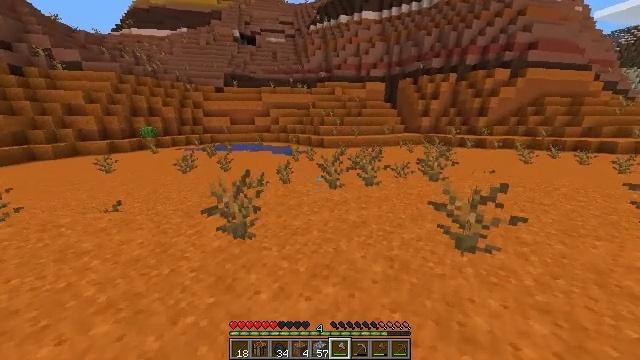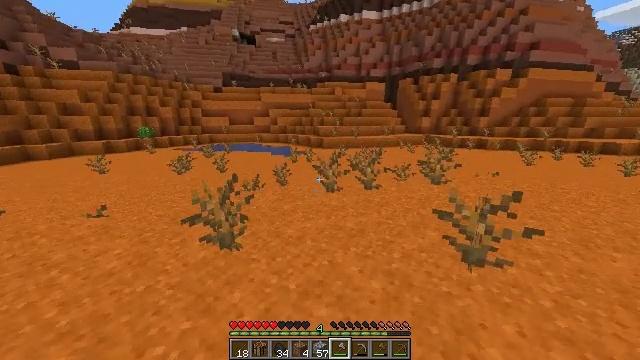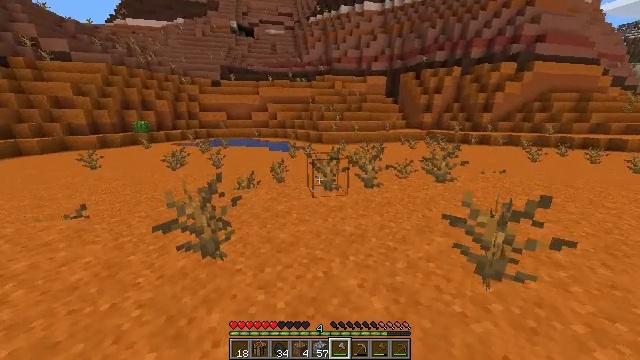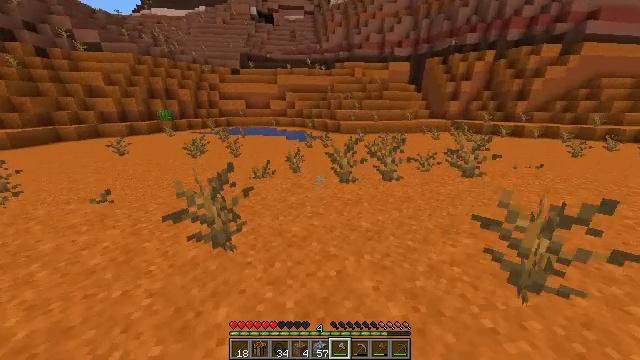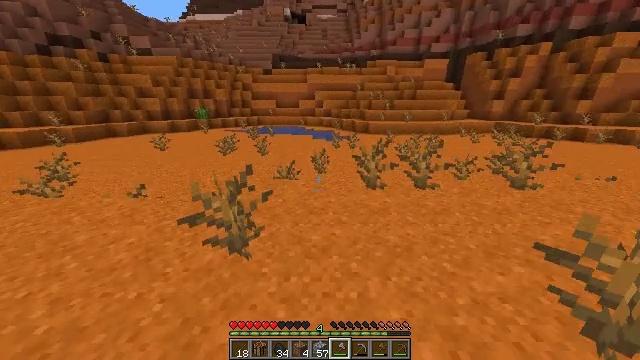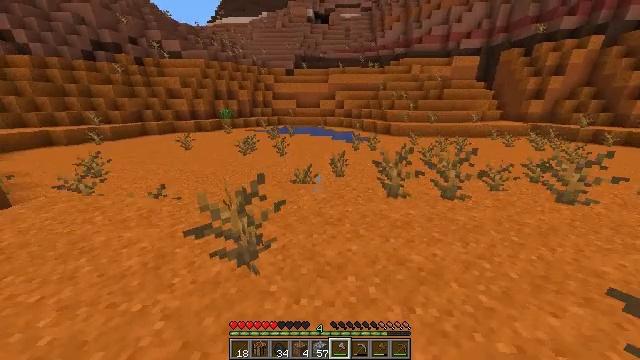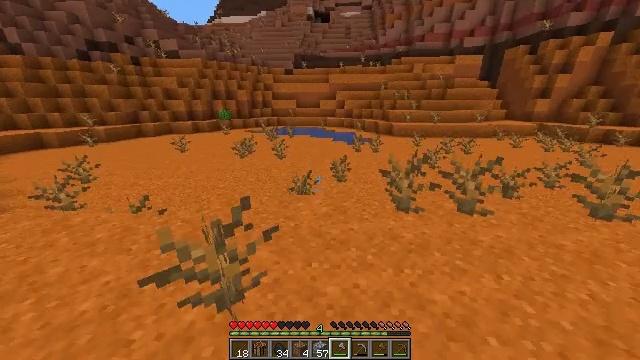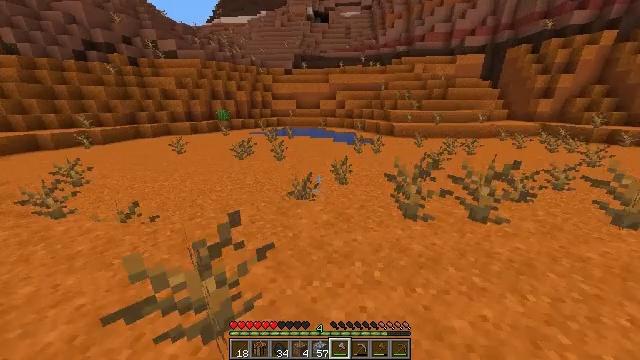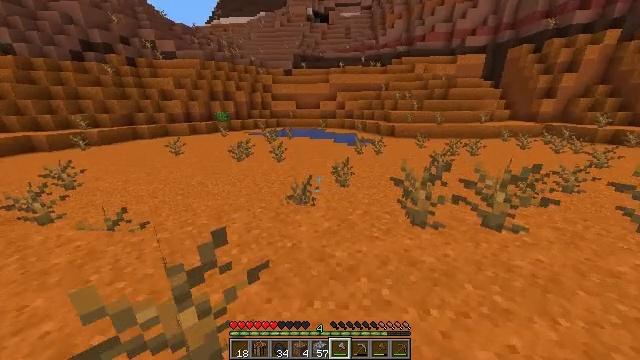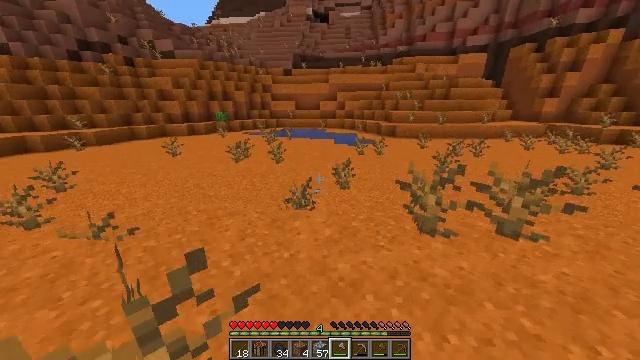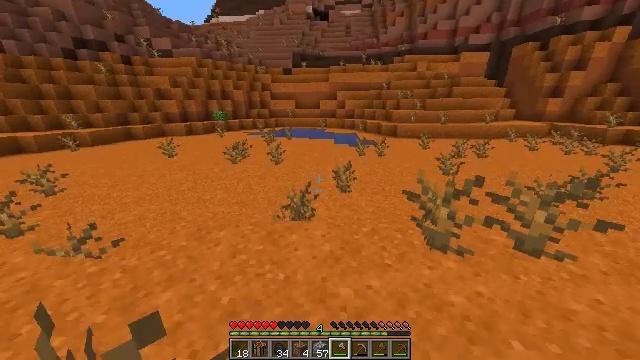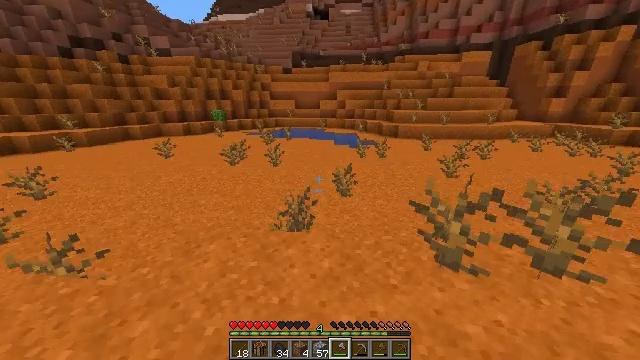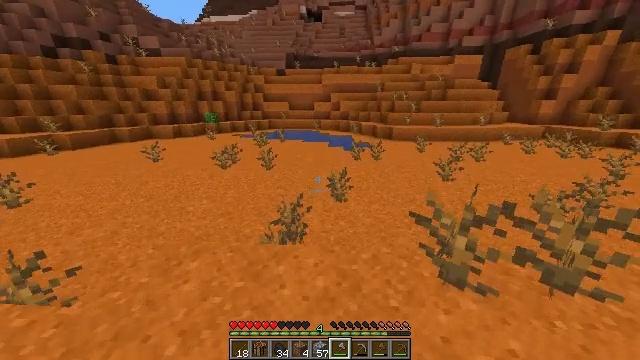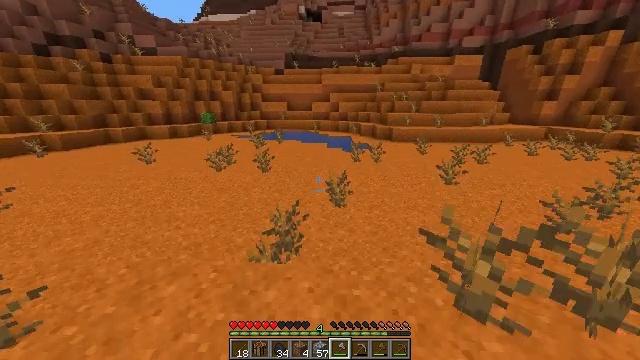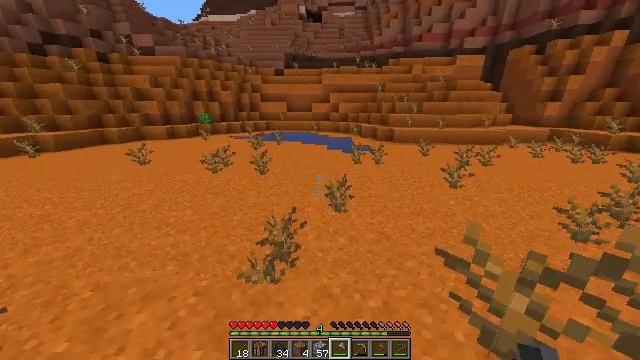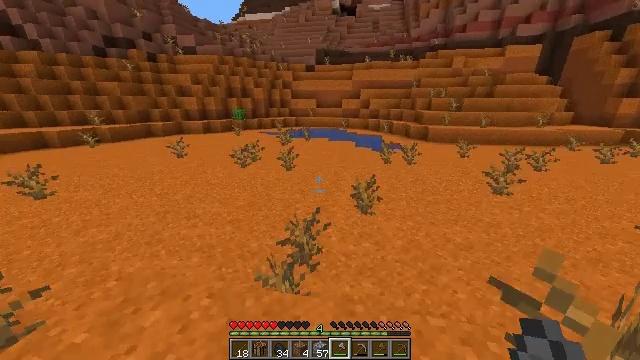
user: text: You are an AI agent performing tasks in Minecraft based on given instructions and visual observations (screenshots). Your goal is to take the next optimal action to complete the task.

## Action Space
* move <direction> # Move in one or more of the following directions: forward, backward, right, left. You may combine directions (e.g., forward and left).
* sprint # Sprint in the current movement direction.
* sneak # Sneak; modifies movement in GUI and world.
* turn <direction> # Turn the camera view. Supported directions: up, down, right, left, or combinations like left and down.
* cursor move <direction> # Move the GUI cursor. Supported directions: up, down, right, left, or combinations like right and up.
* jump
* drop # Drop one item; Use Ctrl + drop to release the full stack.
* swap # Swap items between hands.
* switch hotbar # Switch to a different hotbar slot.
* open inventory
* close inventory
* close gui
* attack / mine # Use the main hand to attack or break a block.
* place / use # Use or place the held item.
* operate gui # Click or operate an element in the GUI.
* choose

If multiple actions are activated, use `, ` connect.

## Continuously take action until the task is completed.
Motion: motion action
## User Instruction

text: Break the dead bush for sticks.
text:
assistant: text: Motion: move forward, attack / mine
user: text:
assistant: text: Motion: move forward, turn down, attack / mine
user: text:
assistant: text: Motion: move forward, turn left and down, attack / mine
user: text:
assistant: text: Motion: move forward, turn left, attack / mine
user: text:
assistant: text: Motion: move forward, turn left, attack / mine
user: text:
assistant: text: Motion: move forward, attack / mine
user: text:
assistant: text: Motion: move forward, attack / mine
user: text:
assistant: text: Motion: move forward, attack / mine
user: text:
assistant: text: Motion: move forward, attack / mine
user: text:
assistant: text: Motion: move forward, attack / mine
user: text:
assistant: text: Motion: move forward, attack / mine
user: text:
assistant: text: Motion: move forward, turn right, attack / mine
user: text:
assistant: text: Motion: move forward, attack / mine
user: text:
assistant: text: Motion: move forward, attack / mine
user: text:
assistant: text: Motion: move forward, turn left, attack / mine
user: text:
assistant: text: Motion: move forward, turn left, attack / mine
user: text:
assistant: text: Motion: move forward, attack / mine
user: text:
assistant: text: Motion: move forward, attack / mine
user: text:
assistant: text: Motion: move forward, attack / mine
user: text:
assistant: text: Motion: move forward, attack / mine
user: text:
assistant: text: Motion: move forward, attack / mine
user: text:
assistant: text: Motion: move forward, attack / mine
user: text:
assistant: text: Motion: move forward, attack / mine
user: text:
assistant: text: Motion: move forward, turn left, attack / mine
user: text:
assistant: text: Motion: move forward, turn left, attack / mine
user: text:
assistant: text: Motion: move forward, attack / mine
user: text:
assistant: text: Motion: move forward, attack / mine
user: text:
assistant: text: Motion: move forward, attack / mine
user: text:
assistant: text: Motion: move forward, attack / mine
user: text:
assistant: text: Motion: move forward, attack / mine